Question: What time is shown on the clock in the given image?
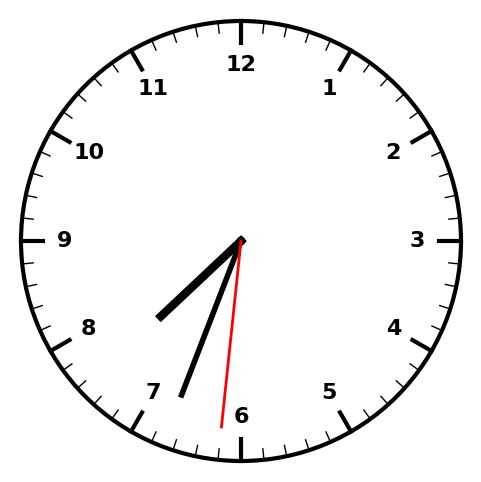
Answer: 07:33:31